Question: ## Data
'''
wages
# A tibble: 1,472 x 3
wage educ exper
<dbl> <fct> <dbl>
1 7.78 1 23
2 4.82 1 15
3 10.6 1 31
4 7.04 1 32
5 7.89 1 9
6 8.20 1 15
7 8.21 1 26
8 10.4 1 23
9 11.0 1 13
10 7.21 1 22
# ... with 1,462 more rows
'''
## Aligning a histogram and boxplot
I am trying to align the histogram and boxplot of 'wage' column using the 'cowplot' package. I want them to share the x-axis, but the values are off a bit. See the reprex below:
'''
library(tidyverse)
library(cowplot)
wages <- read_csv("http://vincentarelbundock.github.io/Rdatasets/csv/Ecdat/Bwages.csv") %>%
select(-X1, -sex) %>%
mutate(educ = factor(educ))
#> Warning: Missing column names filled in: 'X1' [1]
#>
#> -- Column specification --------------------------------------------------------
#> cols(
#> X1 = col_double(),
#> wage = col_double(),
#> educ = col_double(),
#> exper = col_double(),
#> sex = col_logical()
#> )
p1 <- ggplot(wages) +
geom_histogram(aes(x = wage)) +
geom_vline(xintercept = median(wages$wage), color = "red")
p2 <- ggplot(wages) +
geom_boxplot(aes(x = wage))
plot_grid(p1, p2, ncol = 1, axis = "l", align = 'v')
#> 'stat_bin()' using 'bins = 30'. Pick better value with 'binwidth'.
'''

<URL>
How can I make them perfectly share the x-axis?
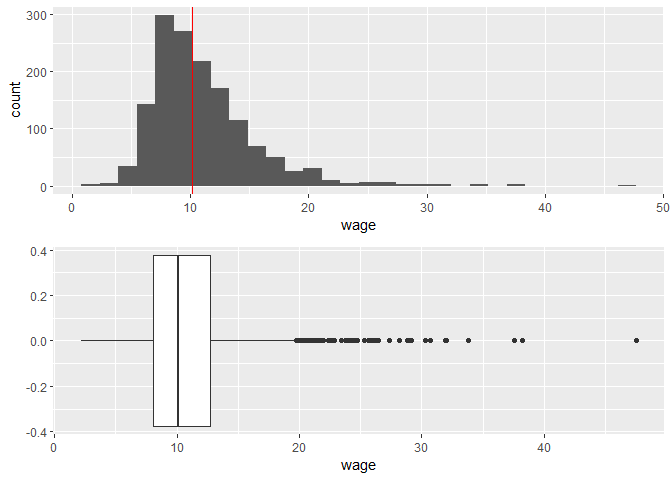
Answer: Just add 'xlim(0,50)' to each ggplot call.